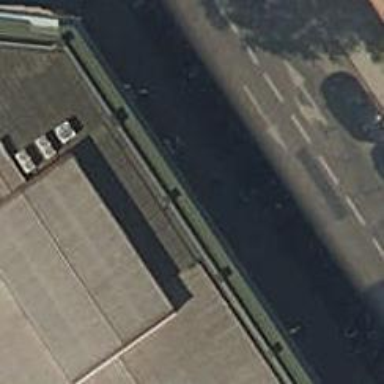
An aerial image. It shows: Motorcycle parking area.